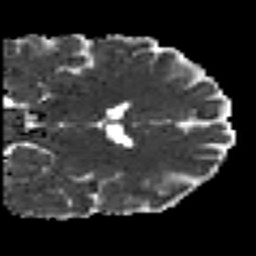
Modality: MD
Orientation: coronal
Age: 40
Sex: male
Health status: healthy
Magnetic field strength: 3 T
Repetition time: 8.4 s
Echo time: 0.0926 s